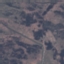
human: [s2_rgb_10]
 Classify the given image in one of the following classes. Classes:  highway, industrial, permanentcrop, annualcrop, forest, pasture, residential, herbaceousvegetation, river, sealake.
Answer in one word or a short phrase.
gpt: HerbaceousVegetation